八年级 · 代数
甲乙两人同时在一家粮店购买大米, 两次大米的价格分别为每千克 $a$ 元和 $b$ 元 $(a \neq b)$. 甲每次买 100 千克的大米, 乙每次买的 100 元大米.

（1）若甲两次购买大米的平均单价为每千克 $Q_{1}$ 元, 乙两次购买大米的平均单价为每千克 $Q_{2}$元. 用含 $a 、 b$ 的代数式分别表示 $Q_{1} 、 Q_{2}$.

（2）若规定谁两次购粮的平均价格低, 谁购粮的方式就更合理, 请你判断比较甲、乙两人的购粮方式, 哪一个更合理，并说明你的理由.
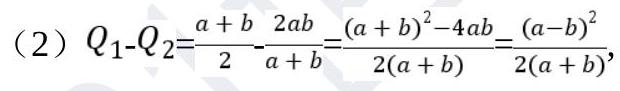
答案: 解: (1) 甲两次购买大米共需付款 $100(a+b)$ 元,则甲两次购买大米的平均单价为每千克 $Q_{1}=\frac{a+b}{2}$ 元,乙两次共购买 $\frac{100(a+b)}{a b}$ 千克大米,则乙两次购买大米的平均单价为每千克 $Q_{2}=\frac{2 a b}{a+b}$ 元.

$\because a \neq b, a>0, b>0$,

$\therefore(a-b)^{2} \geq 0,2(a+b)>0$,

$\therefore: \frac{(a-b)^{2}}{2(a+b)}>0, \quad \therefore Q_{1}-Q_{2}>0$,

$\therefore Q_{1}>Q_{2}$,

$\therefore$ 乙购买大米的方式更合算.

【解析】 (1) 根据购粮的平均单价等于两次花的钱数 $\div$ 两次购粮的总重量即可求解;

(2) 用求差法比较 $Q_{1}$ 与 $Q_{2}$ 的大小即可.